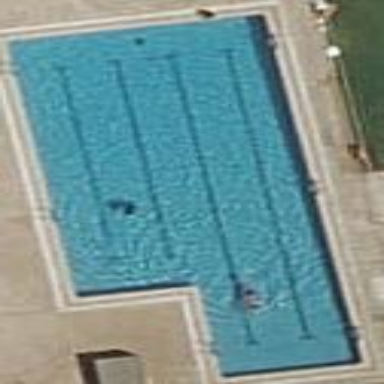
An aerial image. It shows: Swimming pool located in leisure land.